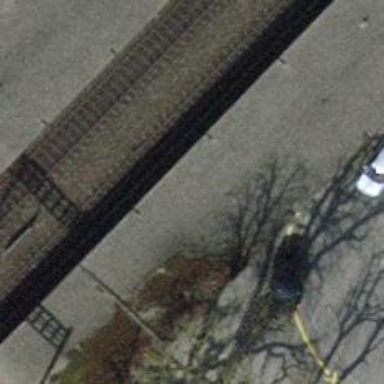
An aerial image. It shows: Concrete bench.